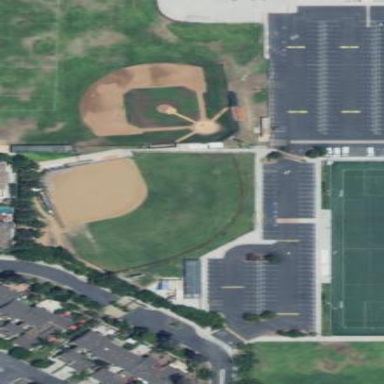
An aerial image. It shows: Baseball pitch for leisure land.